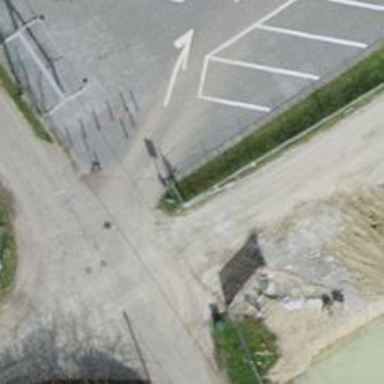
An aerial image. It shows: Bollard barrier.